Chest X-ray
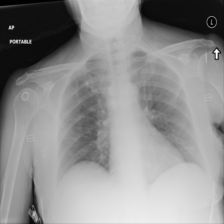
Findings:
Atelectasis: negative
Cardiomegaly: negative
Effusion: negative
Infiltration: negative
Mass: negative
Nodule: negative
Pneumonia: negative
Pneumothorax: negative
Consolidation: negative
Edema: negative
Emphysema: negative
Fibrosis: negative
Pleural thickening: negative
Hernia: negative